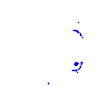
Particle: proton